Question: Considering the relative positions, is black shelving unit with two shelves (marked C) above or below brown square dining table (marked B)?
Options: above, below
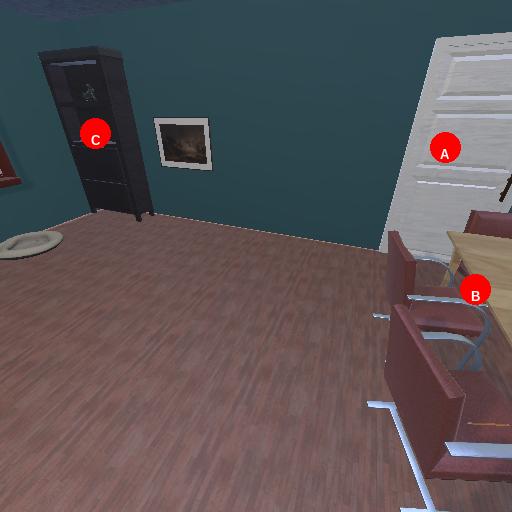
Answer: above